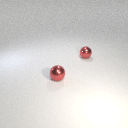
small red metal sphere behind small red metal sphere